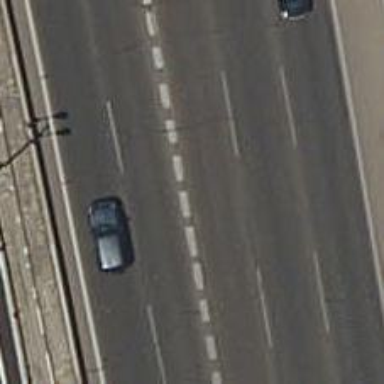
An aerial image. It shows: Asphalt motorway.